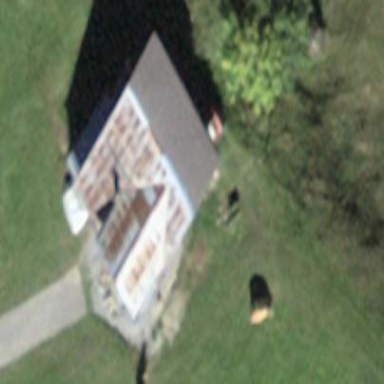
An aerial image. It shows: Farm building.